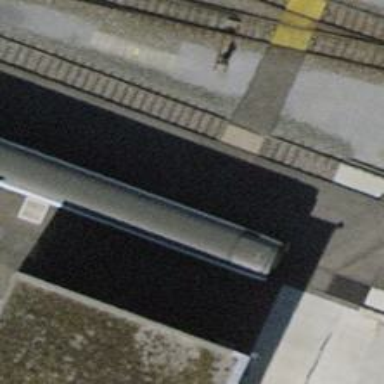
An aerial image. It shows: Uncontrolled railway crossing.